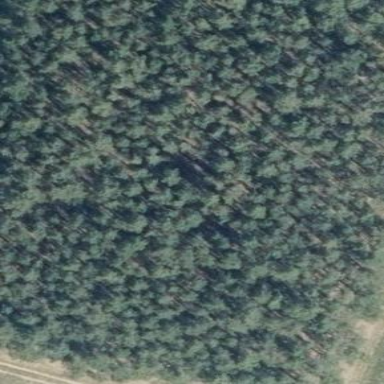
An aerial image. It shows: Forest area.